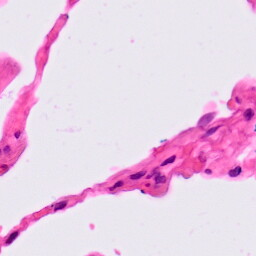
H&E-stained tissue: Lung